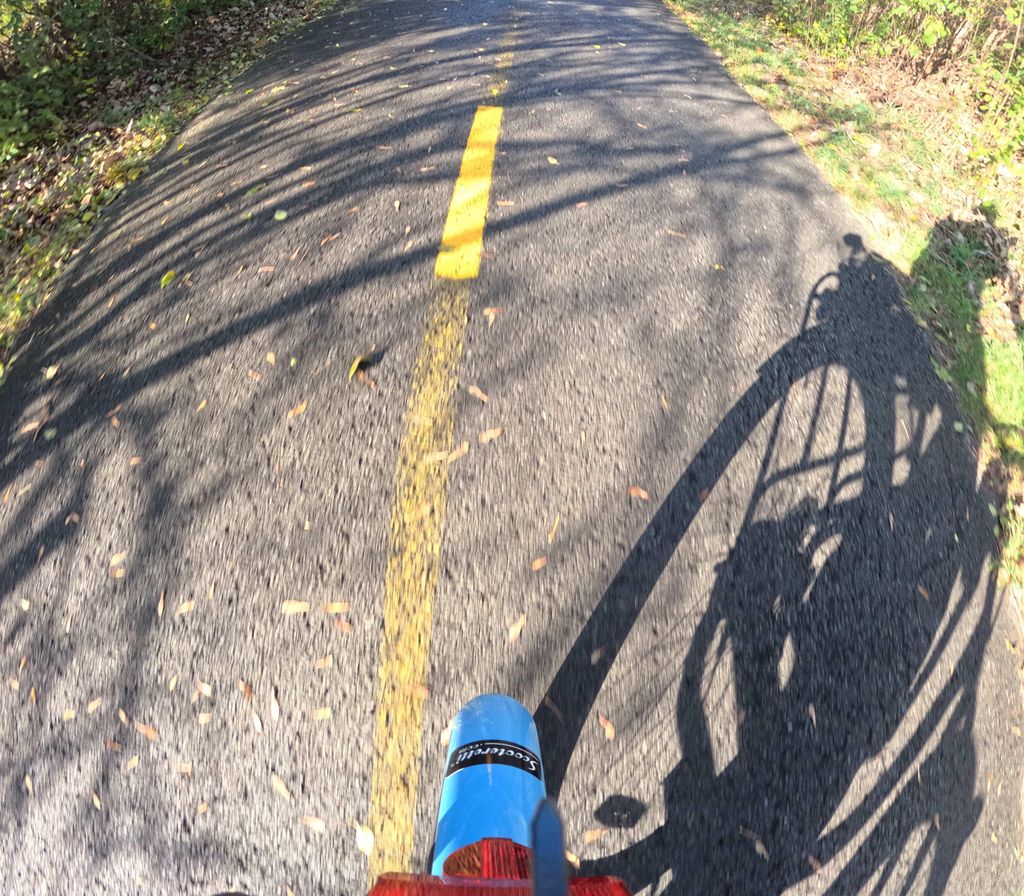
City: ottawa-gatineau